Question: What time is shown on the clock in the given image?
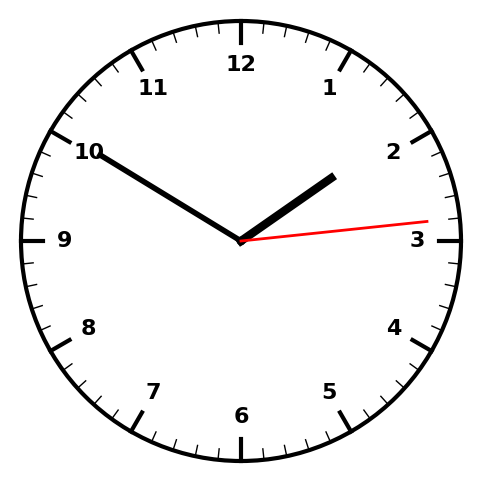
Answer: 01:50:14